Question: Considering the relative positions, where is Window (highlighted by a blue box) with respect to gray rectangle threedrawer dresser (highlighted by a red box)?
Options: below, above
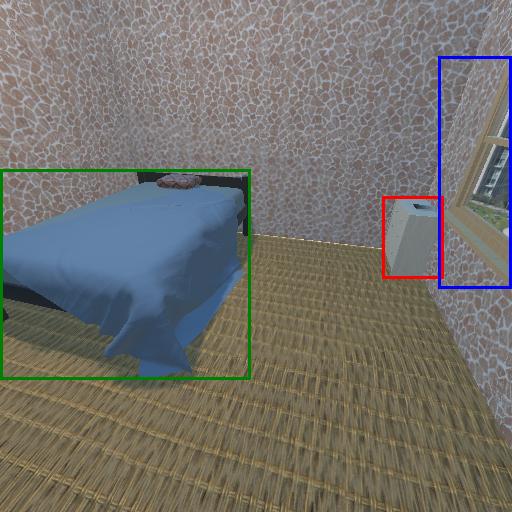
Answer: below